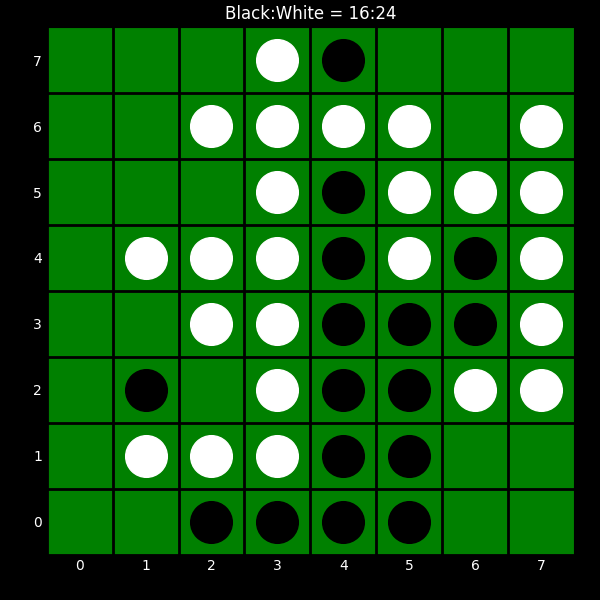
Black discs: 16
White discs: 24